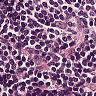
Metastatic tissue present: no